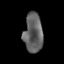
Tissue: prostate
Cell type: T cells
Senescence score: 0.3565
Nuclear area (px): 721
Mean DAPI intensity: 98.019